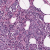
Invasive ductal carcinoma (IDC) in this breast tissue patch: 1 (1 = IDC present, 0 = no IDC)